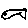
Label: fish